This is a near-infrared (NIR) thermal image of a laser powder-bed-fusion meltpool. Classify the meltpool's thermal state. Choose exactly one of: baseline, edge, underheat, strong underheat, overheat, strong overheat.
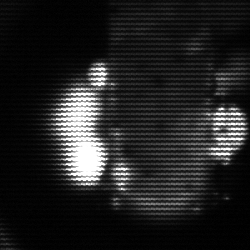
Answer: strong underheat